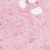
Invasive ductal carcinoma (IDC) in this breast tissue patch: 0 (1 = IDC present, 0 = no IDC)